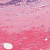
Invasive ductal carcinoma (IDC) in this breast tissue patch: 0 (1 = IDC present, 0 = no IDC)